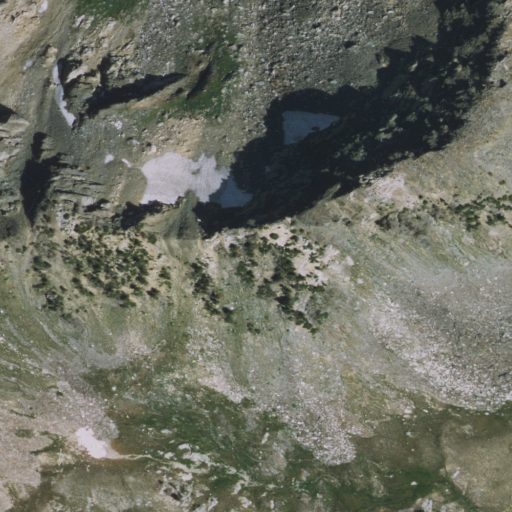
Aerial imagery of mountain in Wyoming named Green Lakes Mountain containing barren land, grassland, and shrub